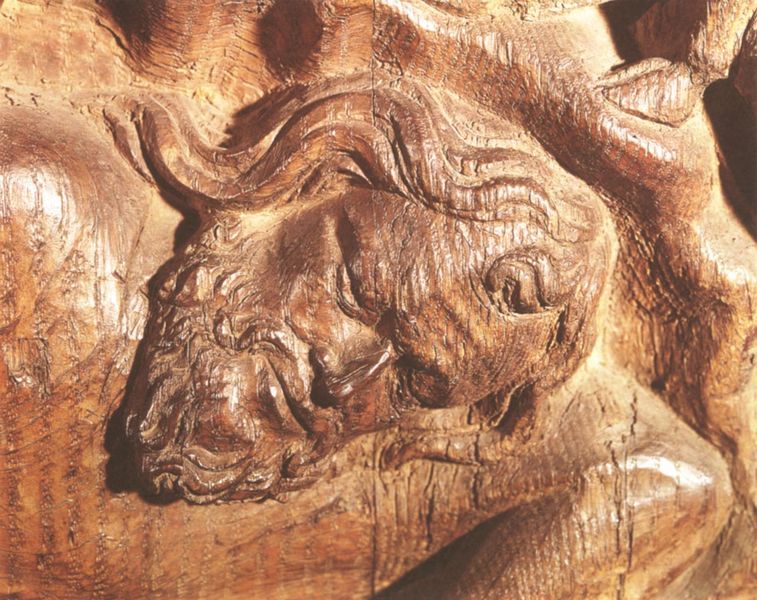
Titel: Chorgestühl
Standort: Köln, Dom (EU - D - NRW)
Schlagwörter: mann, braun, holz, mund, nase, alt, bart, augen, falten, gesicht, haare, lippen, locken, schultern, skulptur, huf, hufe, relief, liegen, schlafen, detail, ernst, ellenbogen, leuchten, foto, schnitzerei, stirne, stirnrunzeln, verwittert, tierhuf